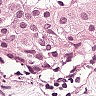
Metastatic tissue present: yes